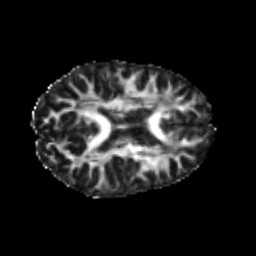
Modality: FA
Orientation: axial
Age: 22
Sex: female
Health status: healthy
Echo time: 0.074 s